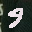
Label: 9